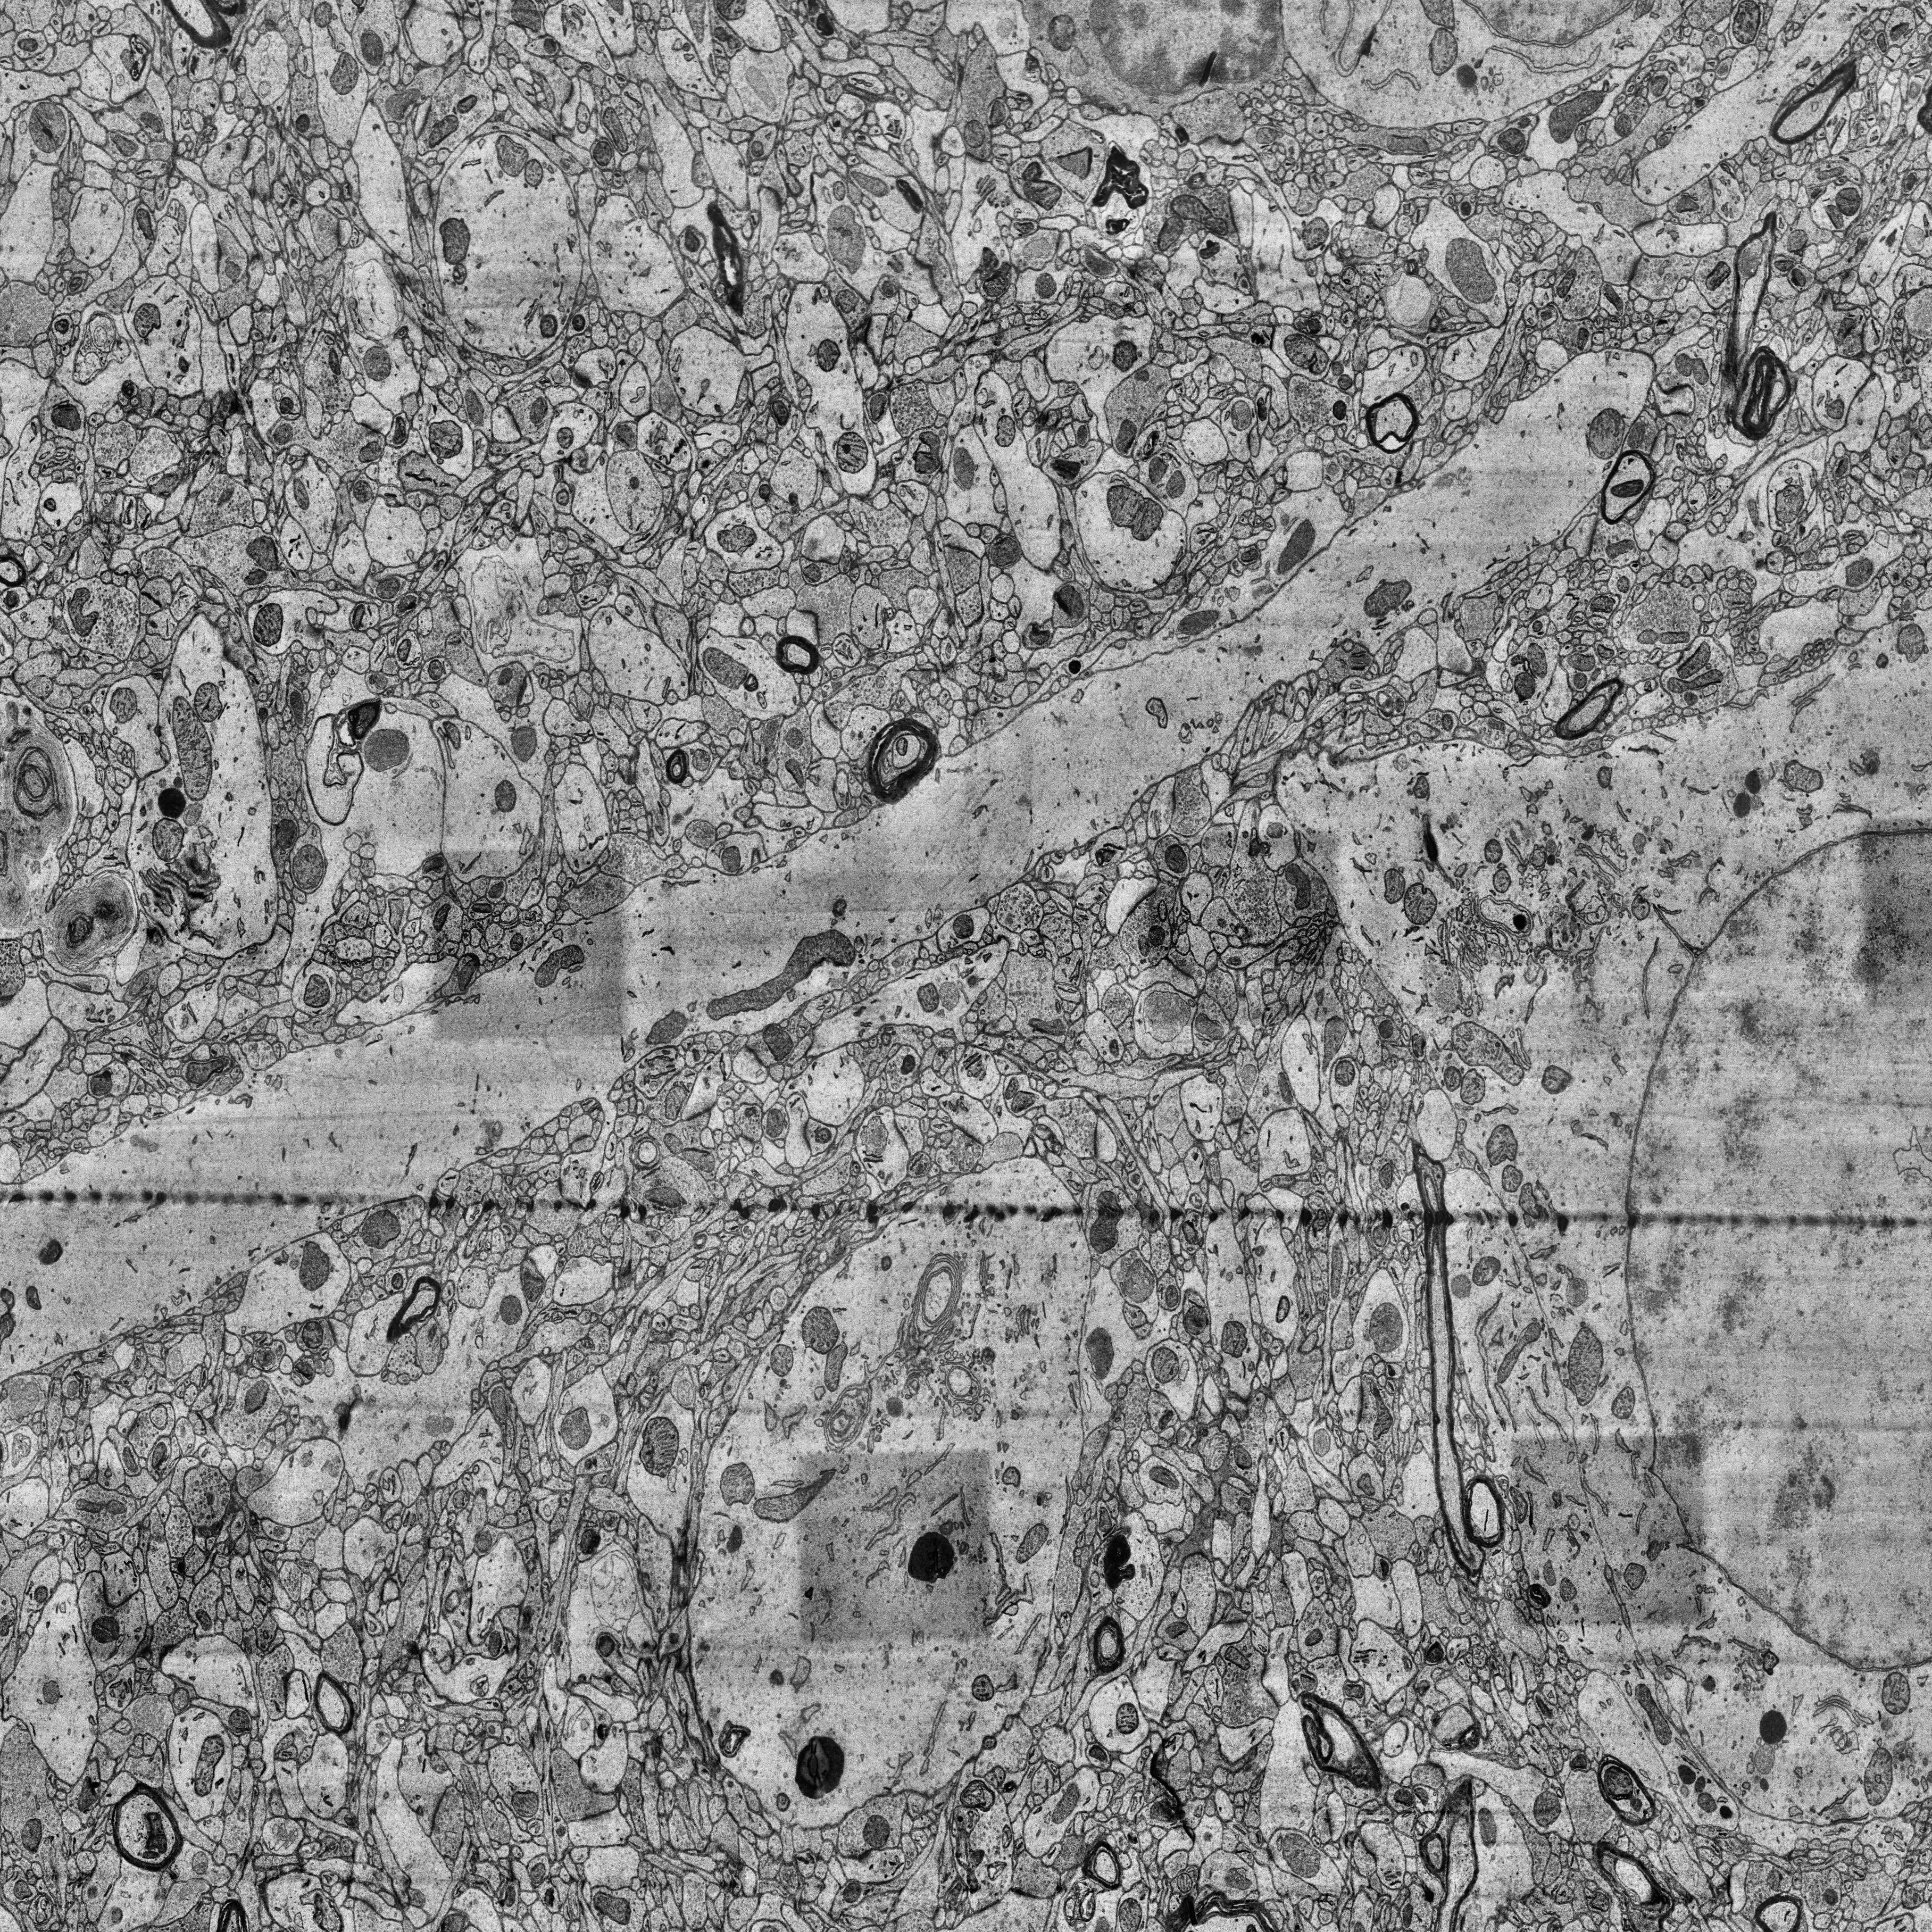
Electron microscopy slice of human cortex tissue
Slice depth (z): 312
Mitochondria instances in slice: 412